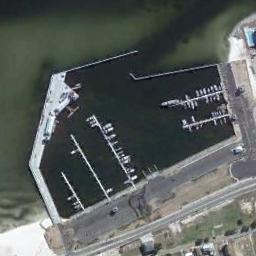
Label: harbor